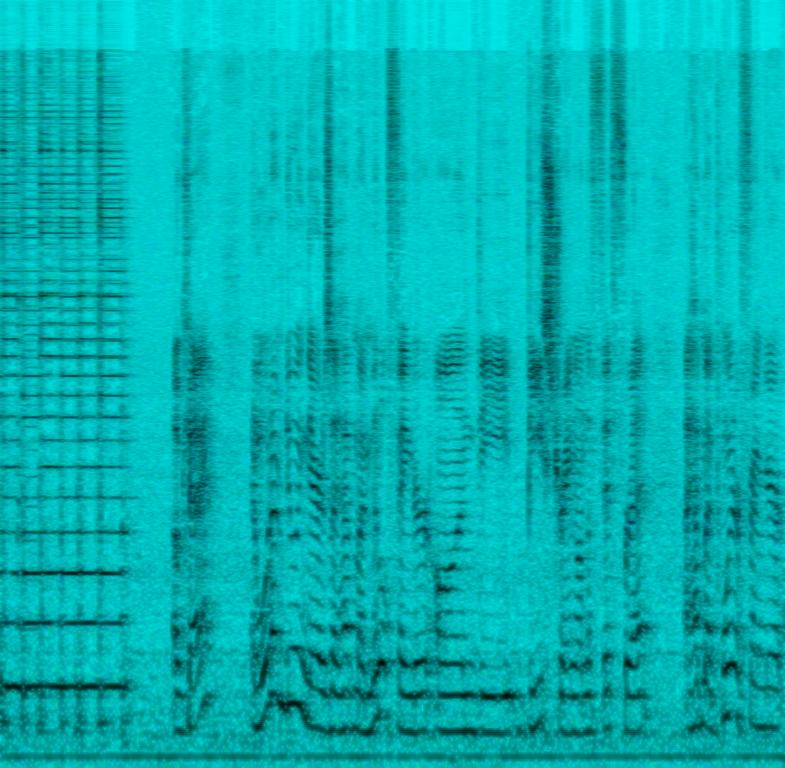
The low quality recording features a tutorial where a flat male vocalist is talking, after which he plays an arpeggiated acoustic guitar melody. The recording is extremely noisy.